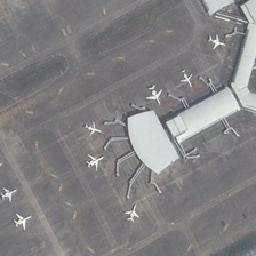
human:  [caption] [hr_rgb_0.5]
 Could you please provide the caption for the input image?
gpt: Eight planes stopped at the airport.

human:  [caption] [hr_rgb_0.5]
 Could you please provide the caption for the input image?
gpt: Rectangular buildings stand on the big lawn.

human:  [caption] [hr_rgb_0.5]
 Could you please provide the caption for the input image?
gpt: Rectangular houses stand on the big lawn.

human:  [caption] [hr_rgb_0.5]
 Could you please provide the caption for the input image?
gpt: seven planes in an airport are near a terminal .

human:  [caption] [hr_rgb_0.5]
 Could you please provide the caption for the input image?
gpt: There are eight planes at the airport.